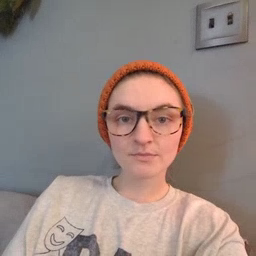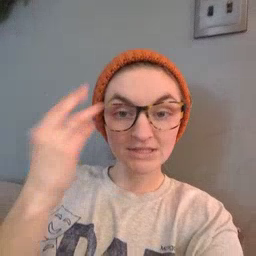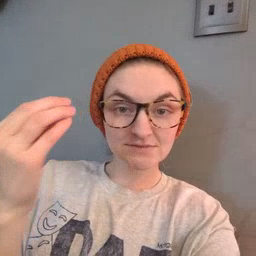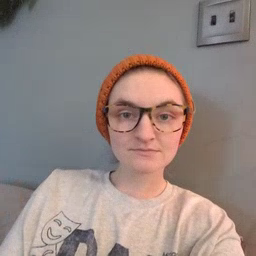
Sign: outside